Interaction volume radius: 5 \u00c5
Interaction volume height: 20 \u00c5
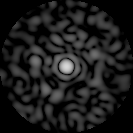
Disorder parameter: 0.8489